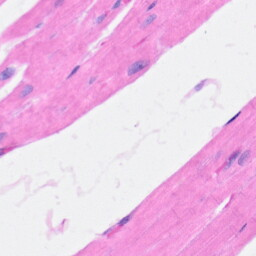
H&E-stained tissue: Heart